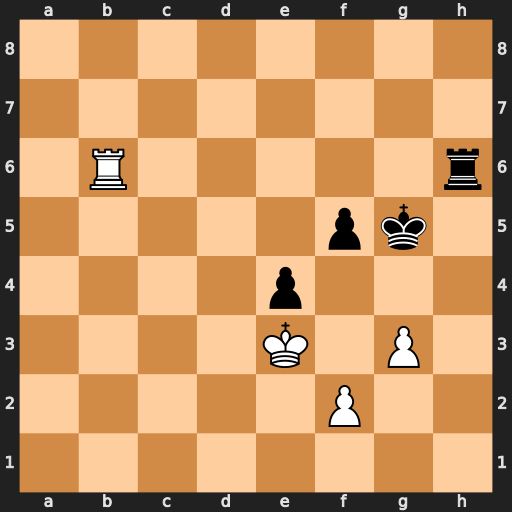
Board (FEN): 8/8/1R5r/5pk1/4p3/4K1P1/5P2/8
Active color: w
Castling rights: -
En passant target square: -
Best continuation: Rxh6 Kxh6 Kf4 Kg6 g4 fxg4 Kxg4 Kf6 Kf4